Question: ## Overview
I am running into issues with performance using polyfit because it doesn't appear able to accept broadcast arrays. I am aware <URL> that the dependant data 'y' can be multidimensional if you use 'numpy.polynomial.polynomial.polyfit'. However, the 'x' dimension cannot be multidimensional. Is there anyway around this?
## Motivation
I need to compute the rate of change of some data. To match with an experiment I want to use the following method: take data 'y' and 'x', for short sections of data fit a polynomial, then use the fitted coefficient as an estimate of the rate of change.
## Illustration
'''
import numpy as np
import matplotlib.pyplot as plt
n = 100
x = np.linspace(0, 10, n)
y = np.sin(x)
window_length = 10
ydot = [np.polyfit(x[j:j+window_length], y[j:j+window_length], 1)[0]
for j in range(n - window_length)]
x_mids = [x[j+window_length/2] for j in range(n - window_length)]
plt.plot(x, y)
plt.plot(x_mids, ydot)
plt.show()
'''

The blue line is the original data (a sine curve), while the green is the first differential (a cosine curve).
## The problem
To vectorise this I did the following:
'''
window_length = 10
vert_idx_list = np.arange(0, len(x) - window_length, 1)
hori_idx_list = np.arange(window_length)
A, B = np.meshgrid(hori_idx_list, vert_idx_list)
idx_array = A + B
x_array = x[idx_array]
y_array = y[idx_array]
'''
This broadcasts the two 1D vectors to 2D vectors of shape '(n-window_length, window_length)'. Now I was hoping that 'polyfit' would have an 'axis' argument so I could parallelise the calculation, but no such luck.
Does anyone have any suggestion for how to do this? I am open to
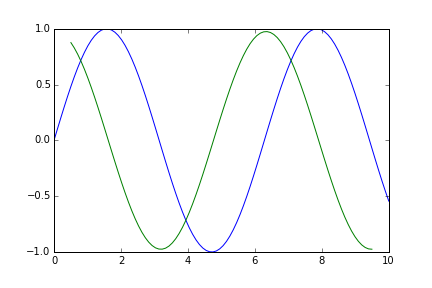
Answer: The way 'polyfit' works is by solving a least-square problem of the form:
'''
y = [X].a
'''
where 'y' are your dependent coordinates, '<URL> of the corresponding independent coordinates, and 'a' is the vector of fitted coefficients.
In your case you are always computing a 1st degree polynomial approximation, and are actually only interested in the coefficient of the 1st degree term. This has a <URL> you can find in any statistics book, or produce your self by creating a 2x2 linear system of equation premultiplying both sides of the above equation by the transpose of '[X]'. This all adds up to the value you want to calculate being:
'''
>>> n = 10
>>> x = np.random.random(n)
>>> y = np.random.random(n)
>>> np.polyfit(x, y, 1)[0]
-0.29207474654700277
>>> (n*(x*y).sum() - x.sum()*y.sum()) / (n*(x*x).sum() - x.sum()*x.sum())
-0.29207474654700216
'''
On top of that you have a sliding window running over your data, so you can use something akin to a <URL> as follows:
'''
def sliding_fitted_slope(x, y, win):
x = np.concatenate(([0], x))
y = np.concatenate(([0], y))
Sx = np.cumsum(x)
Sy = np.cumsum(y)
Sx2 = np.cumsum(x*x)
Sxy = np.cumsum(x*y)
Sx = Sx[win:] - Sx[:-win]
Sy = Sy[win:] - Sy[:-win]
Sx2 = Sx2[win:] - Sx2[:-win]
Sxy = Sxy[win:] - Sxy[:-win]
return (win*Sxy - Sx*Sy) / (win*Sx2 - Sx*Sx)
'''
With this code you can easily check that (notice I extended the range by 1):
'''
>>> np.allclose(sliding_fitted_slope(x, y, window_length),
[np.polyfit(x[j:j+window_length], y[j:j+window_length], 1)[0]
for j in range(n - window_length + 1)])
True
'''
And:
'''
%timeit sliding_fitted_slope(x, y, window_length)
10000 loops, best of 3: 34.5 us per loop
%%timeit
[np.polyfit(x[j:j+window_length], y[j:j+window_length], 1)[0]
for j in range(n - window_length + 1)]
100 loops, best of 3: 10.1 ms per loop
'''
So it is about 300x faster for your sample data.